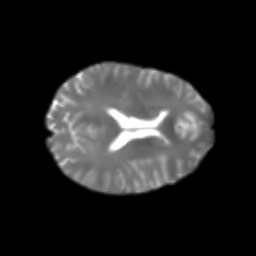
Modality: T2w
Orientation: axial
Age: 23
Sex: male
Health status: healthy